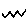
Label: zigzag